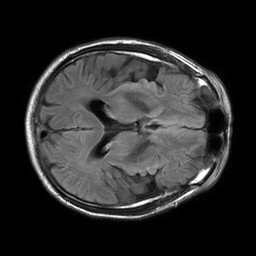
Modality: FLAIR
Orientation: axial
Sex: male
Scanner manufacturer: philips
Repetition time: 11 s
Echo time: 0.125 s